Milling tool wear sample.
Tool blade image: 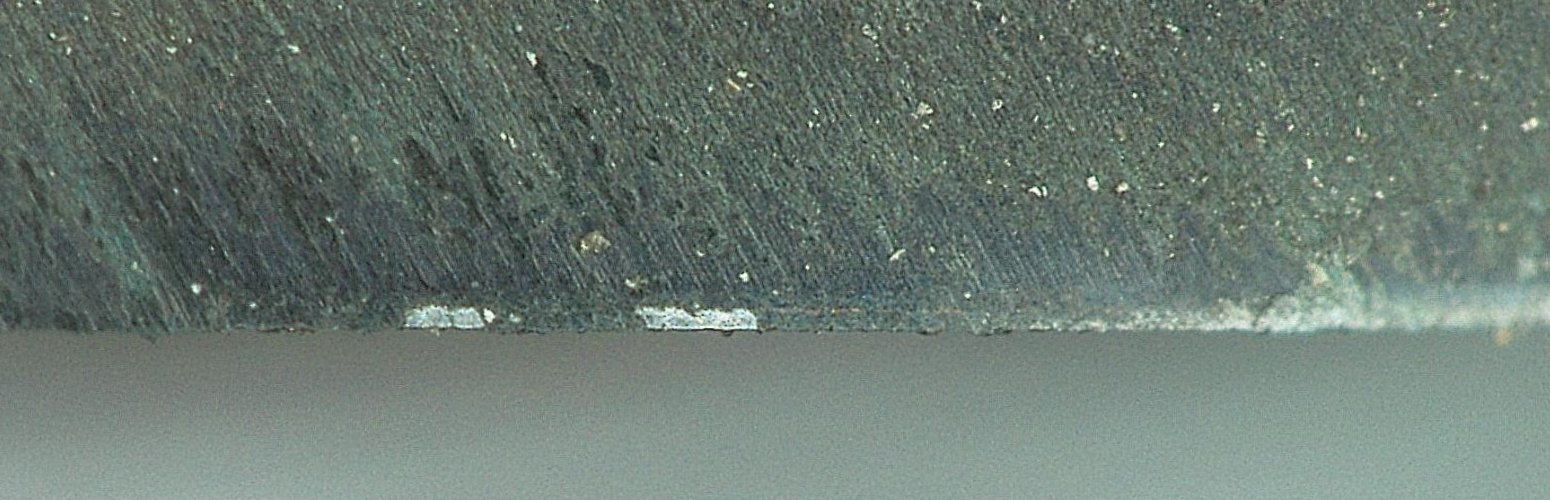
Chip image: 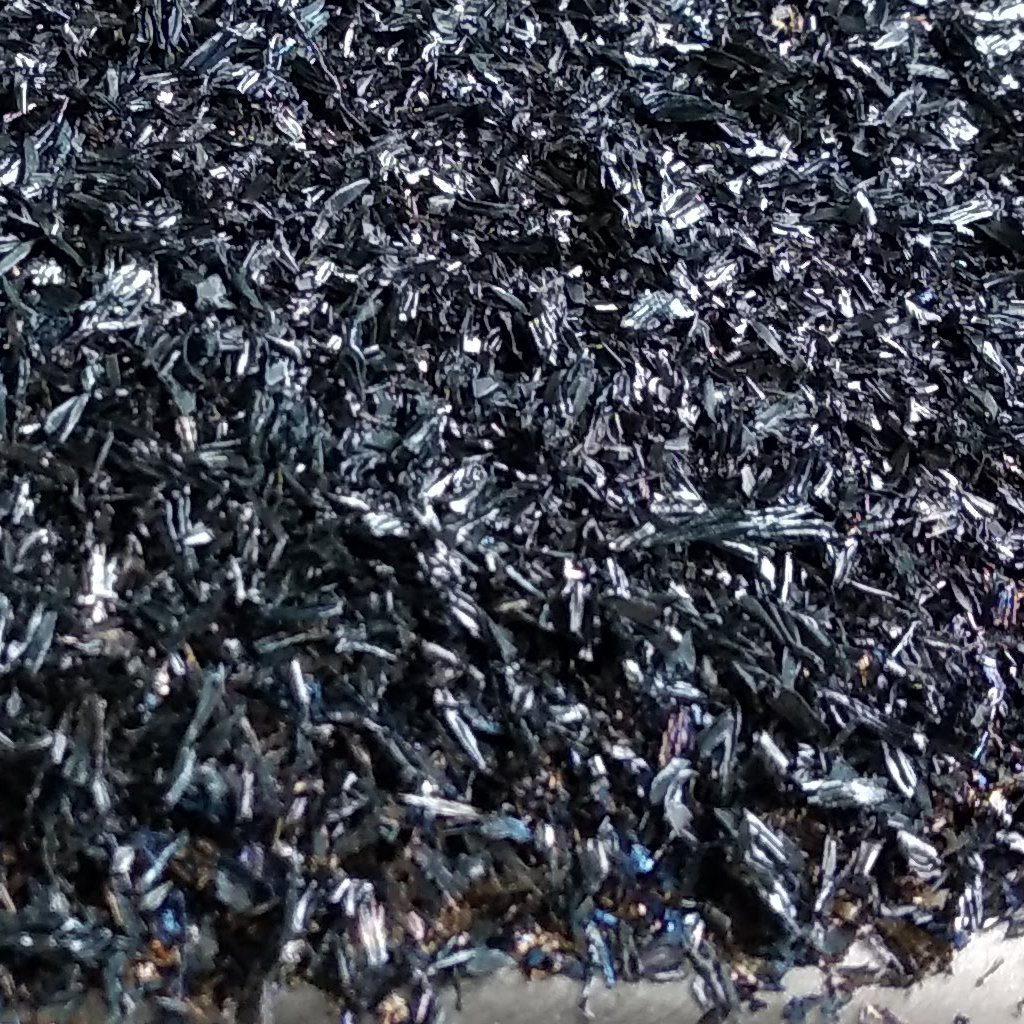
Workpiece image: 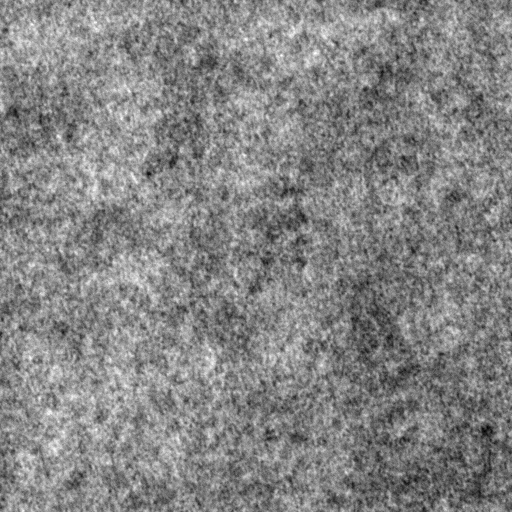
Tool wear state: dulled
Gaps: 5.27
Flank wear: 346.66
Overhang: 22.62
Force-signal Mel-spectrograms (X, Y, Z axes): 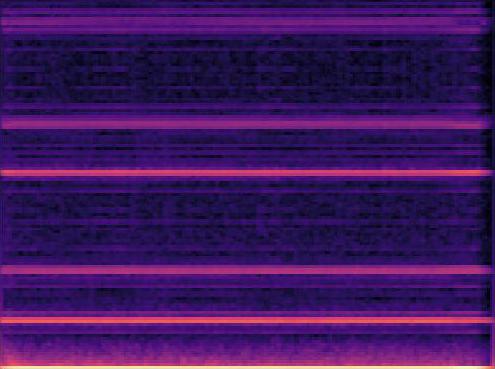 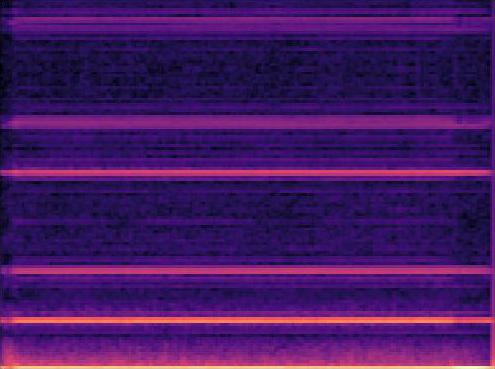 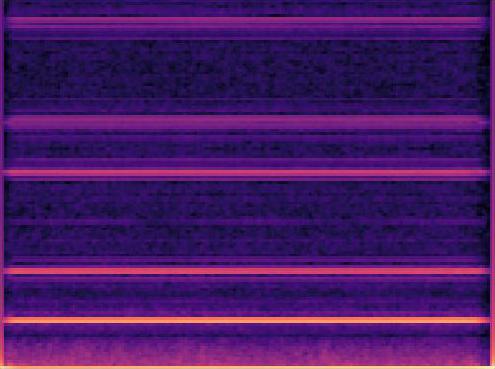
Force-signal scalograms (X, Y, Z axes): 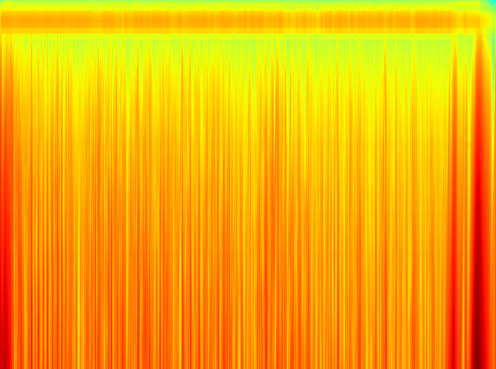 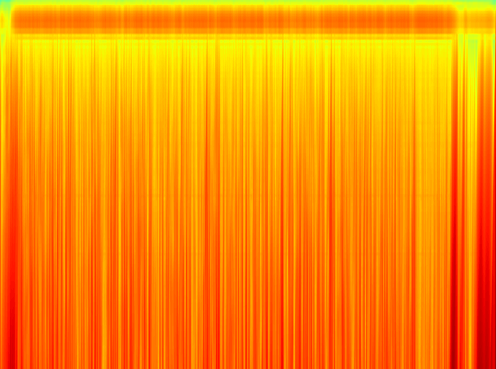 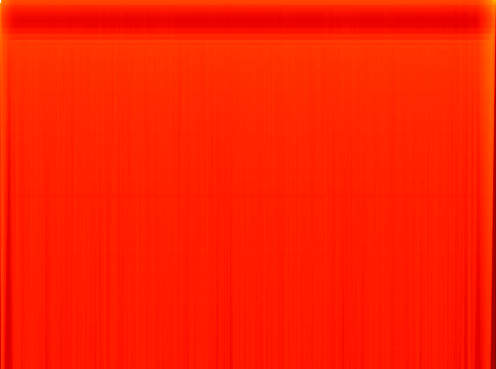
Force phase: accelerated_severe_wear